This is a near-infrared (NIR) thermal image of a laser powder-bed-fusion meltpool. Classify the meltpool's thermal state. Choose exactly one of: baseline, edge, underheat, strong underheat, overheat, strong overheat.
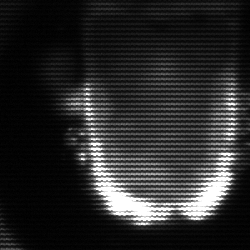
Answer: baseline